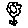
Label: flower